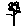
Label: flower